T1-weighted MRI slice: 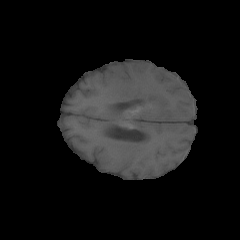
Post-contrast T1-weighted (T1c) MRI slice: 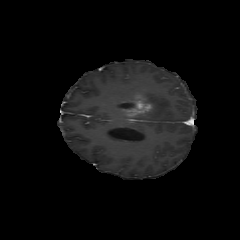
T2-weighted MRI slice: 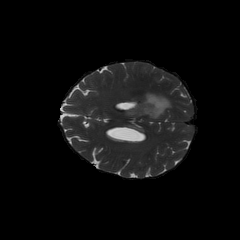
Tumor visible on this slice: yes